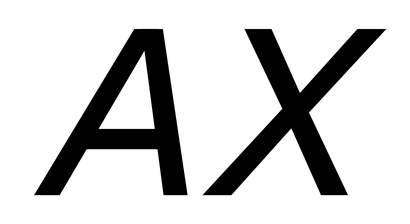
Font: InstrumentSans-Italic_Medium_Italic